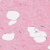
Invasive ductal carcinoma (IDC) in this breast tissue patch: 0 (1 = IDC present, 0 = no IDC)